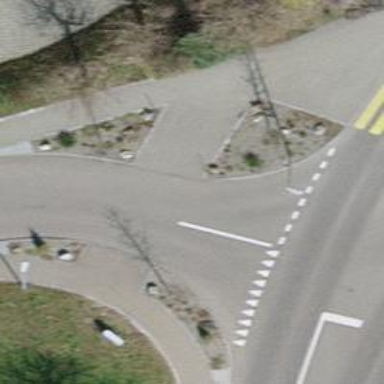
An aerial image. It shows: Asphalt footpath with unmarked crossing.